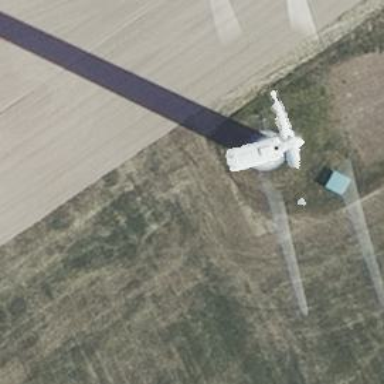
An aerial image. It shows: Wind generator powered by wind. The generator type is horizontal axis and it uses wind turbines.